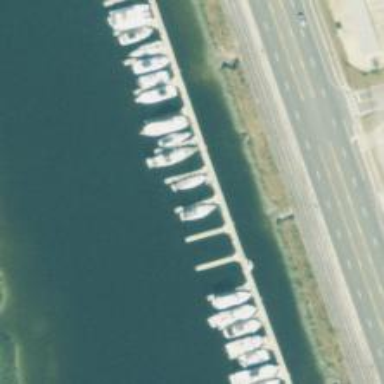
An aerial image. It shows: Man-made pier.